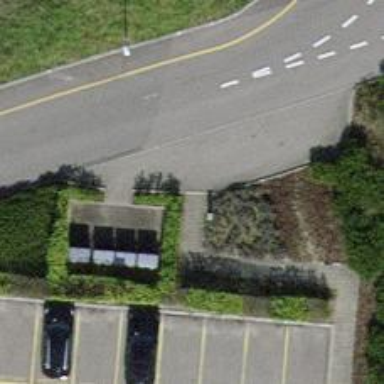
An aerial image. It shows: Kerb barrier.